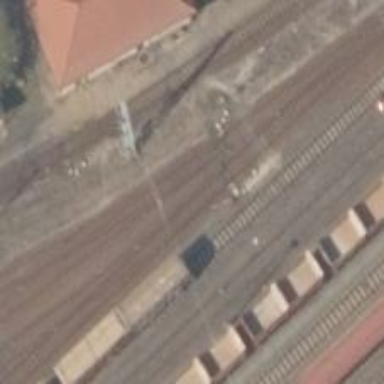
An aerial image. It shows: Railway siding with rails.